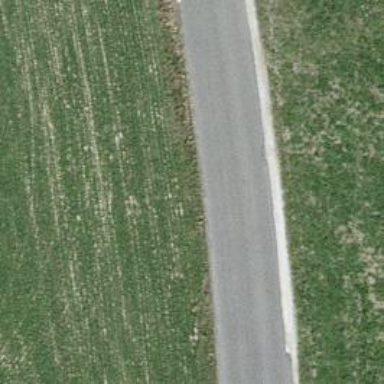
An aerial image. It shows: Tertiary road with asphalt surface including cycle lane.